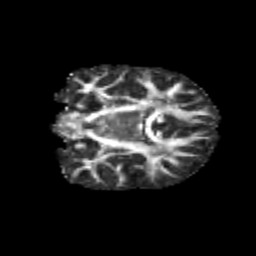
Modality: FA
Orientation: coronal
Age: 10
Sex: female
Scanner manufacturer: siemens
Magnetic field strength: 3 T
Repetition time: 3.8 s
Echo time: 0.07 s